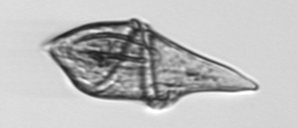
Label: Gyrodinium